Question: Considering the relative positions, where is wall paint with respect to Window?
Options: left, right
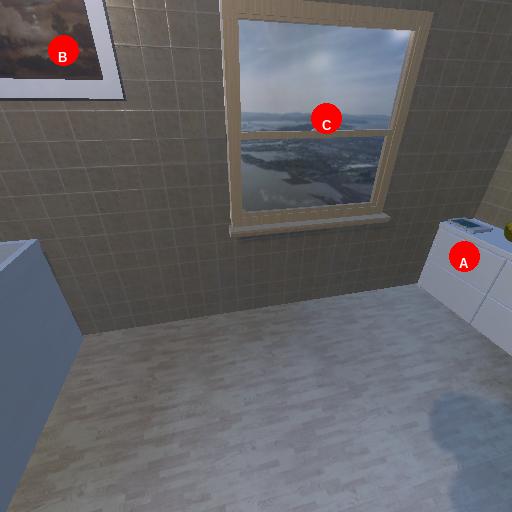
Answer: left